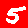
Digit: 5